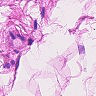
Metastatic tissue present: no